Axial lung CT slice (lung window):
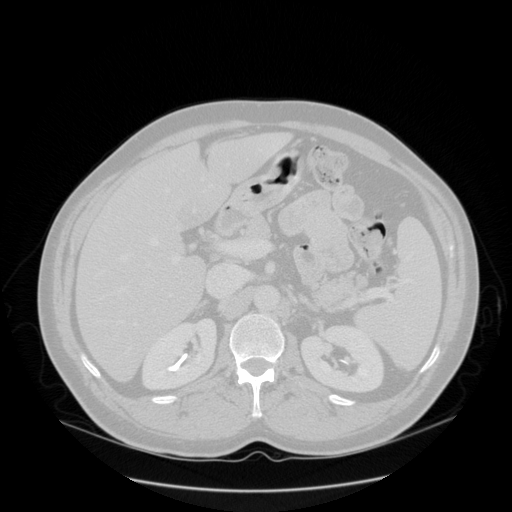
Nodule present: no